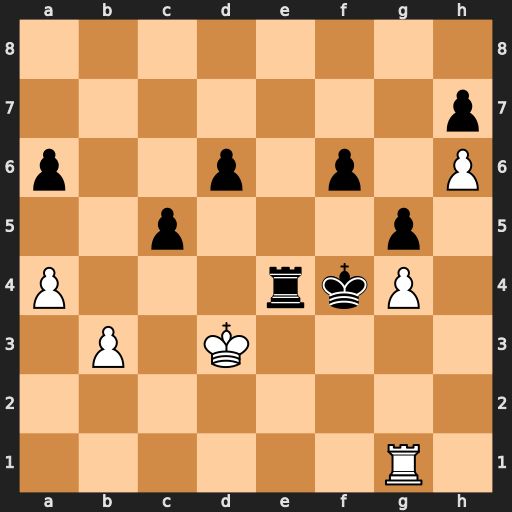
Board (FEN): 8/7p/p2p1p1P/2p3p1/P3rkP1/1P1K4/8/6R1
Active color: w
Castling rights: -
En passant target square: -
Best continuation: Rf1+ Ke5 Rf5+ Ke6 Kxe4